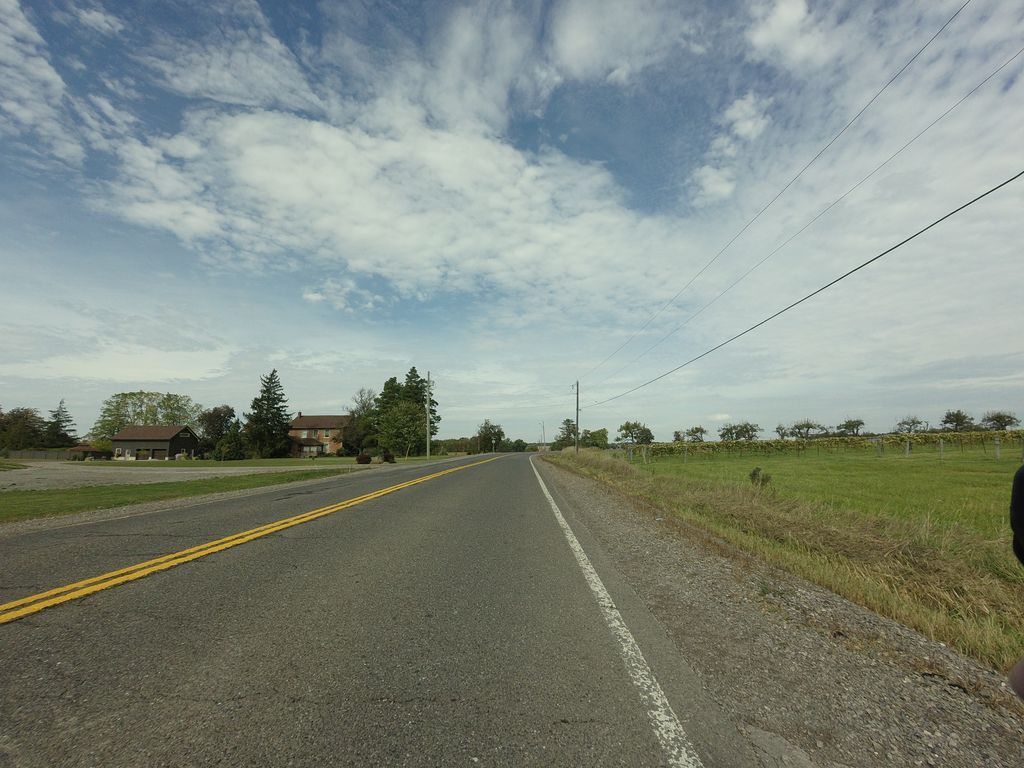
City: hamilton